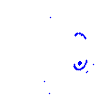
Particle: pion